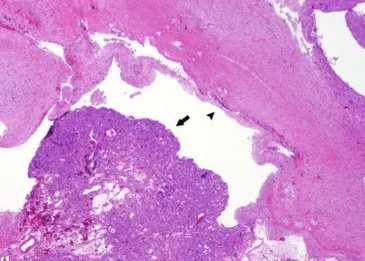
(A) The nodule in the cyst is formed by vascular neoplasm (arrow). The cyst wall (arrow's head) is formed by reactive glial tissue.
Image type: pathology (h&e)